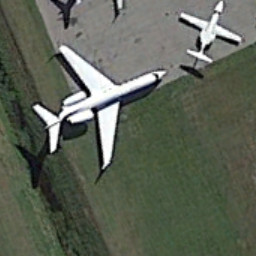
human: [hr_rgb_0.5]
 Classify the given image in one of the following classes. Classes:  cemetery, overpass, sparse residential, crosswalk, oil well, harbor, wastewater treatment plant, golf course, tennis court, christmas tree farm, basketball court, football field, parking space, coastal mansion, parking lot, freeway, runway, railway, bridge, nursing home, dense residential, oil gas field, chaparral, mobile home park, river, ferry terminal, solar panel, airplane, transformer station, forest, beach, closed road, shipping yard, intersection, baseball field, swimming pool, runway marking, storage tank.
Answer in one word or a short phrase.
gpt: airplane